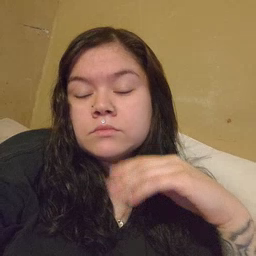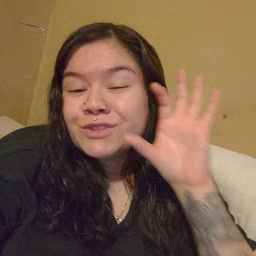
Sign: cheek